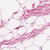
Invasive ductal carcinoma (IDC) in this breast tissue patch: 0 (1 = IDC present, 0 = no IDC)